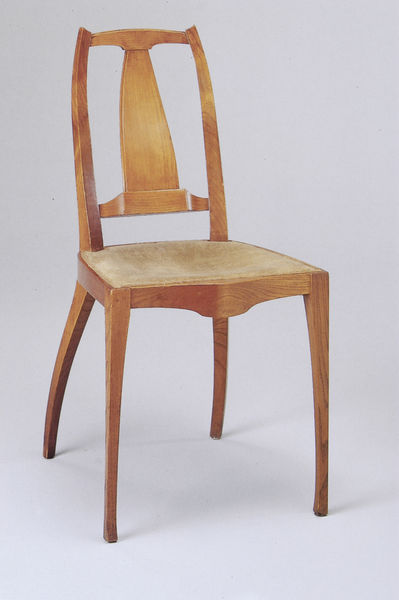
Titel: Stuhl aus dem Wohn- und Arbeitszimmer Hermann Obrists
Künstler: Bernhard Pankok
Standort: München
Institution: Stadtmuseum
Schlagwörter: schatten, weiß, sitzen, braun, geschwungen, hell, holz, licht, rücken, stuhl, beige, ornament, alt, holzstuhl, möbel, rückenlehne, natur, spitzen, schräg, rund, beine, bein, füße, lehne, sitz, abstrakt, leer, modern, linien, industrie, einfach, jugendstil, polster, floral, stuhllehne, verzierung, balken, stil, poliert, edel, fein, dünn, foto, fotografie, photographie, vier, maschine, münchen, minimalismus, form, schlicht, loch, gebogen, quer, kreativ, photo, senkrecht, organisch, bauhaus, ein, geometrisch, stul, handwerk, schreiner, politur, stuhlbein, stuhlbeine, dynamisch, chaise, leicht, waagerecht, museum, sitzfläche, filigran, kunsthandwerk, streben, art deco, design, riemerschmid, vegetabilisch, buche, möbelstück, fragil, fine art, riemerschmidt, hölzern, sitzmöbel, art craft, art&craft, arts deco, arts nouveau, asymmetrie, asymmetrische beine, ausgestellt, bequem, beuys, birnbaum, duchamp, dünne beine, eine, eleganz, funktion, geschreinert, geschwungen schwung, geswchwungen, individuell, küchenstuhl, leerer, liberty, lieneamente, längs, mittelstrebe, mittelteil, möbelkunst, naturel, natürlich, nen, obljekt, polsetr, reimerschmid, riemerschmied, schreinerstuhl, schwund, sclicht, sitzgelegenheit, sitzplatte, soziale plastik, strebe, stugl, stylise, unbequem, unregelmässig, vegetal, vierbeinig, weiche form, wiener werkstätten, zerbrechlich